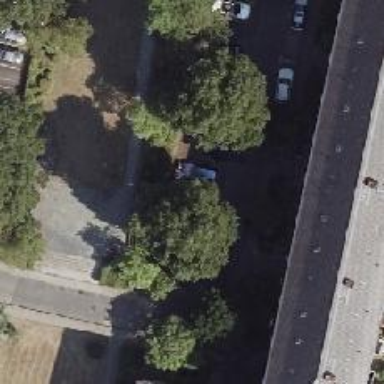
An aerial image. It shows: Surface parking lot designated for motorcycles.